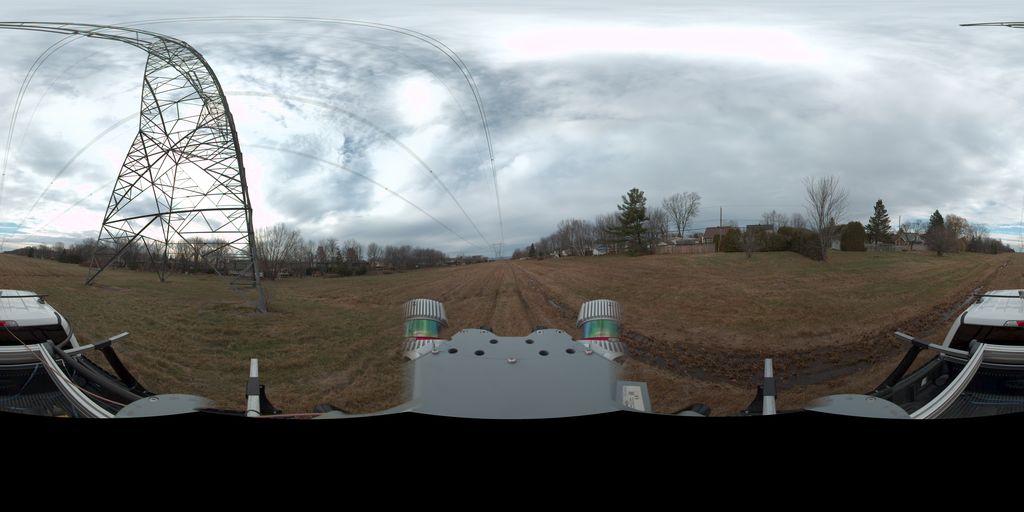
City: quebec_city